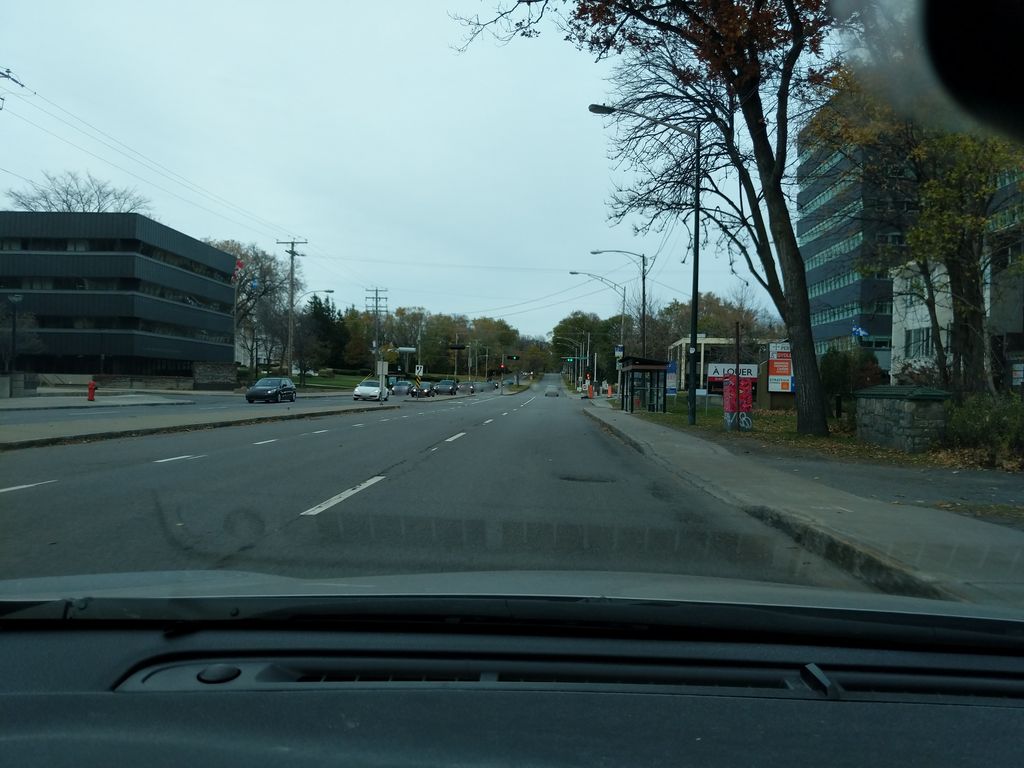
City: quebec_city